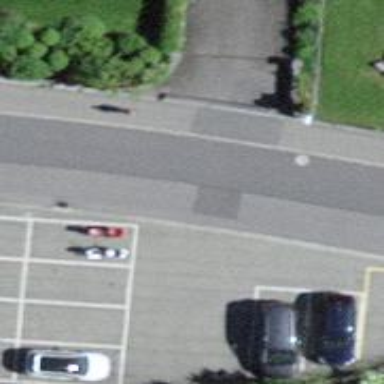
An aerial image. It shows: Parking aisle with paving stones.